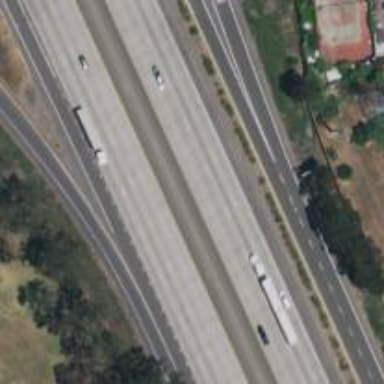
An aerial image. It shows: Motorway link.